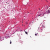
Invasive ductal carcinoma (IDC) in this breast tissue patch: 0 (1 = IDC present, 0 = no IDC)